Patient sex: M
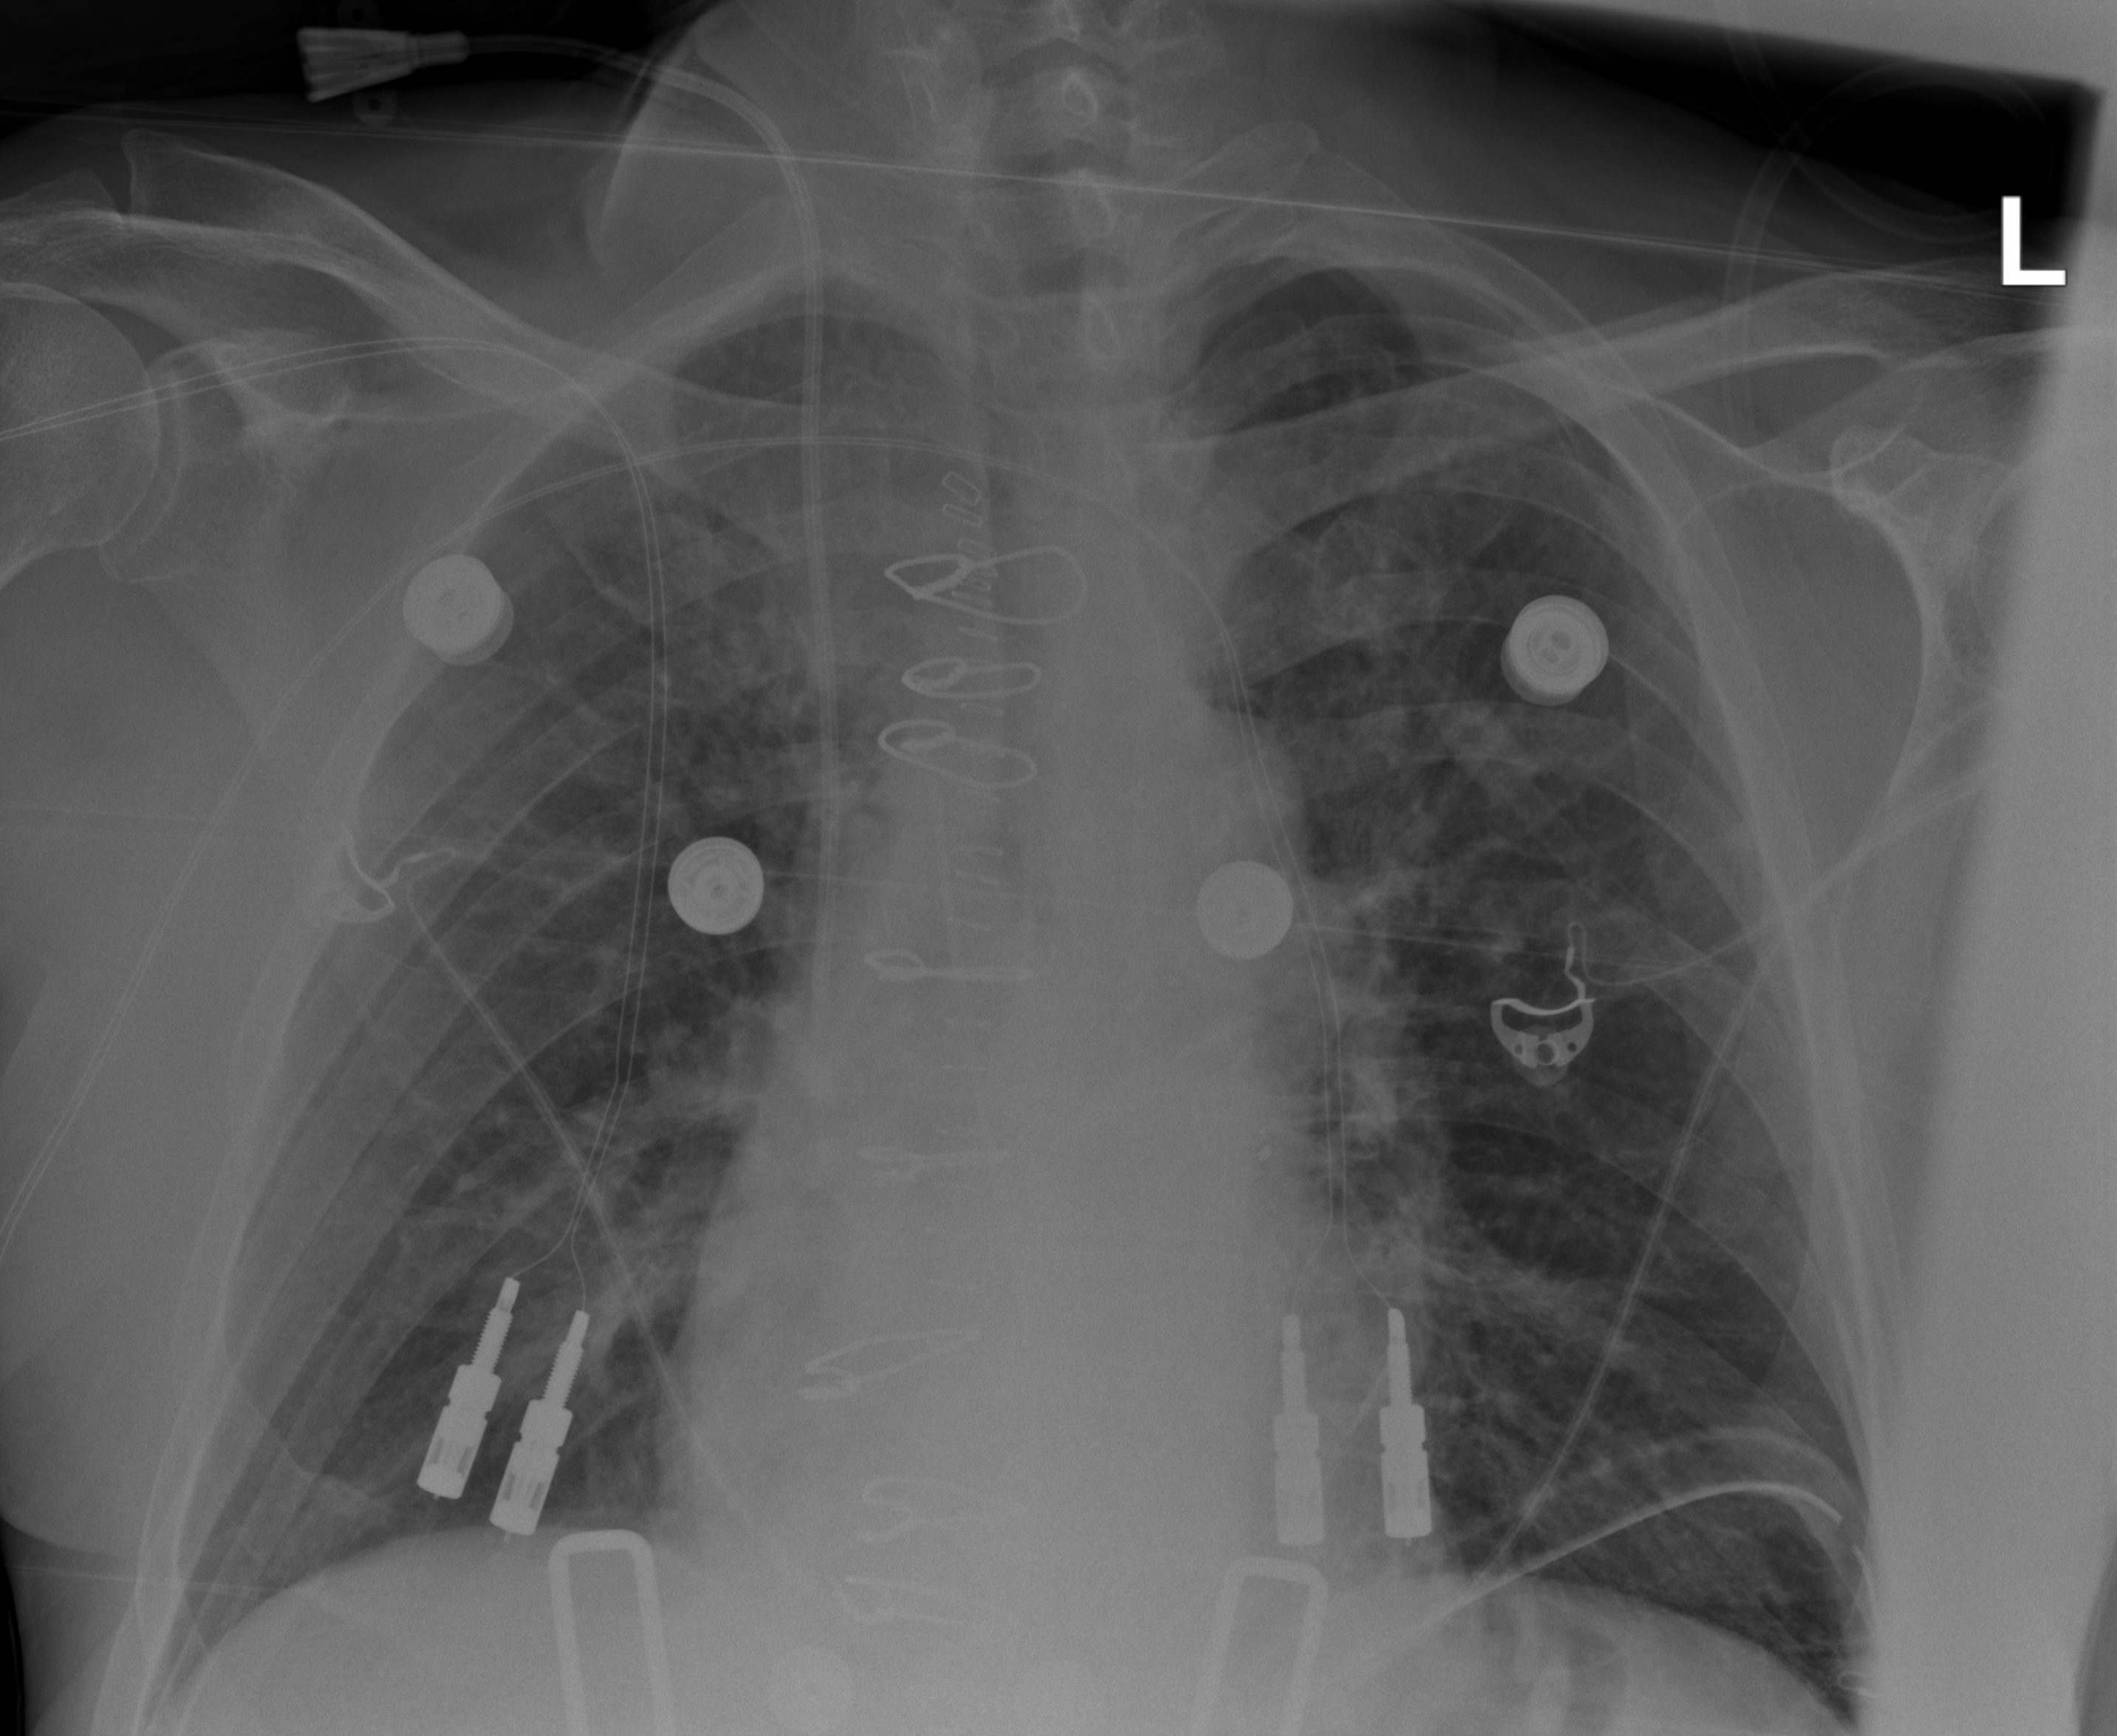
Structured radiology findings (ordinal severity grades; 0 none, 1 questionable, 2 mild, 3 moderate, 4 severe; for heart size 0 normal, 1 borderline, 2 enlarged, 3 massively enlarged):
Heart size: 0
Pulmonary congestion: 0
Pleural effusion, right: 0
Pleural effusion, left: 0
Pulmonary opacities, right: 0
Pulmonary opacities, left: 0
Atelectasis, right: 2
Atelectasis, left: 2